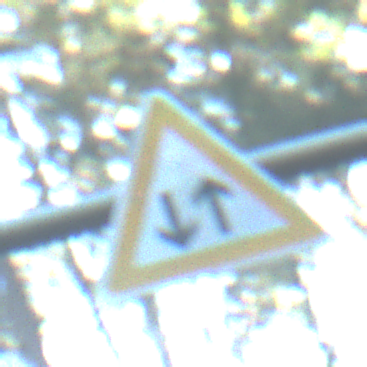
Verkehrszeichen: Gegenverkehr
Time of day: MorningAfternoon
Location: Outdoor (Nature)
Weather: Clear
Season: NotSpecified
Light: Natural